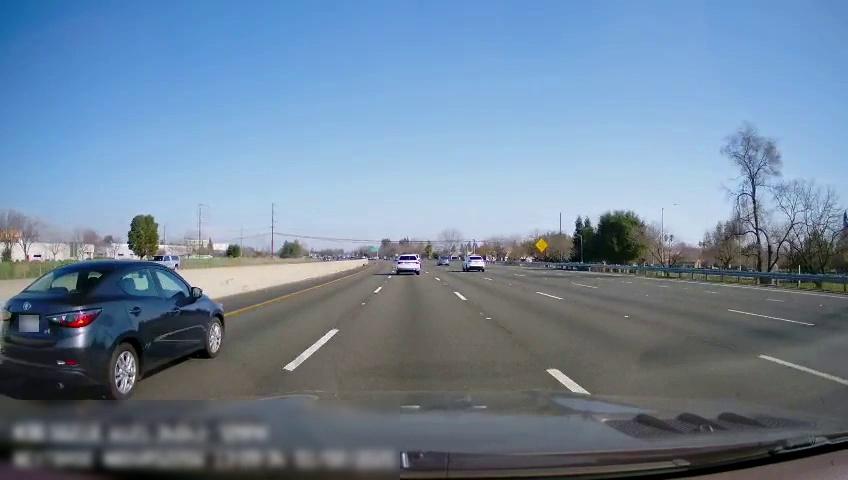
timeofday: Day
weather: Sunny
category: Drivable Space
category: Vehicles | SUV
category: Vehicles | Car
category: Vehicles | SUV
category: Vehicles | Car
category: Vehicles | Van
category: Lanes | Alternate Lane
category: Lanes | Current Lane
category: Lanes | Current Lane
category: Lanes | Alternate Lane
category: Lanes | Alternate Lane
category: Lanes | Alternate Lane
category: Lanes | Alternate Lane
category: Traffic | Signs